Question: I started using the PHP Code Sniffer extension for Eclipse (Kepler SR1 Build id: 20130919-0819) but I'm running in an usability issue. Due to the way code sniffer works on eclipse, it marks a file that has an error with the same icon as file that has a PHP coding error. And same goes for warnings.
My problem is that, due to some things on the codebase I'm working on, we do have a lot of variables (that I can't change) that are not on camel case format, but have an underscore. Because of that, eclipse reports that almost every page on the project has a problem. You can check the assigned image for an example.
So, my question is, how do I disable the check for this SNIFF (Variable not in valid camel case)?

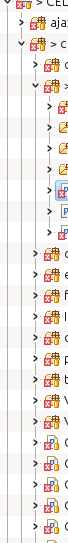
Answer: You can create your own ruleset.xml and not include the sniff you want, but include the others.
'''
<?xml version="1.0"?>
<ruleset name="My Standards">
<description>My Coding Standards enforcement rule set for PHP_CodeSniffer</description>
<rule ref="PSR2.Classes.PropertyDeclaration" />
<rule ref="PSR2.ControlStructures.ElseIfDeclaration" />
<rule ref="PSR2.Files.EndFileNewline" />
<rule ref="PSR2.Methods.MethodDeclaration" />
<rule ref="PSR2.Namespaces.NamespaceDeclaration" />
<rule ref="PSR2.Namespaces.UseDeclaration" />
<rule ref="Squiz.Arrays.ArrayBracketSpacing" />
<rule ref="Squiz.Arrays.ArrayDeclaration" />
<rule ref="Squiz.PHP.DisallowSizeFunctionsInLoops" />
<!-- Removing Sniffs from Generic as we do not want these -->
<rule ref="Generic">
<exclude name="Generic.CodeAnalysis.ForLoopShouldBeWhileLoop" />
<exclude name="Generic.Commenting.Fixme" />
<exclude name="Generic.Commenting.Todo" />
<exclude name="Generic.Files.EndFileNoNewline" />
<exclude name="Generic.Files.LineEndings" />
<exclude name="Generic.Files.LineLength" />
<exclude name="Generic.Files.OneClassPerFile" />
<exclude name="Generic.Files.OneInterfacePerFile" />
<exclude name="Generic.Formatting.NoSpaceAfterCast" />
<exclude name="Generic.Functions.OpeningFunctionBraceKernighanRitchie" />
<exclude name="Generic.NamingConventions.CamelCapsFunctionName" />
<exclude name="Generic.PHP.ClosingPHPTag" />
<exclude name="Generic.PHP.LowerCaseConstant" />
<exclude name="Generic.VersionControl.SubversionProperties" />
<exclude name="Generic.WhiteSpace.DisallowSpaceIndent" />
<exclude name="Generic.WhiteSpace.DisallowTabIndent" />
<exclude name="Generic.Files.LowercasedFilename" />
</rule>
</ruleset>
'''